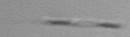
Label: Leptocylindrus